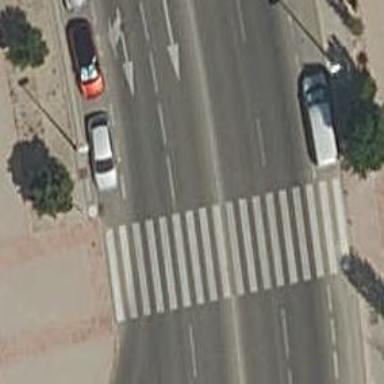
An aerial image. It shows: Zebra crossing on the road.